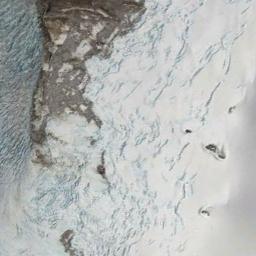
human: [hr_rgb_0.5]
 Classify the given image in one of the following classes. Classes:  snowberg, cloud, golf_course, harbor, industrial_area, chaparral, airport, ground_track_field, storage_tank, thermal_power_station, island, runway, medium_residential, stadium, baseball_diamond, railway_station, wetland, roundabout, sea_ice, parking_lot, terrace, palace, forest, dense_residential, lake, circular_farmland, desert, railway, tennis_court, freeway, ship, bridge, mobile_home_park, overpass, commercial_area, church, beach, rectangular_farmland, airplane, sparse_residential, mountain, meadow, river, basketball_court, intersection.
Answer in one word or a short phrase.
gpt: snowberg